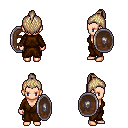
a pixel art fantasy rpg character, female body template, human, light skin, brown robe, gold greaves, white blonde short topknot hairstyle, shield, four views (front, back, left, right), 2x2 character sprite sheet, small pixel art, hard edges, no anti-aliasing